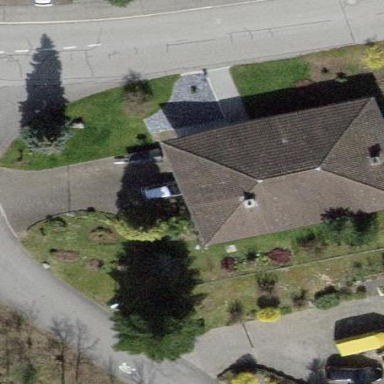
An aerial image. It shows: Detached building with hipped roof shape.